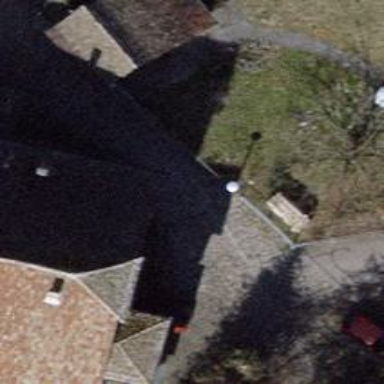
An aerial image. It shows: Residential road with sett surface.